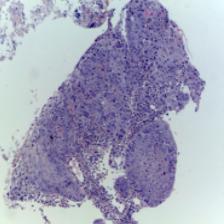
Diagnosis: OSCC